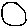
Label: circle